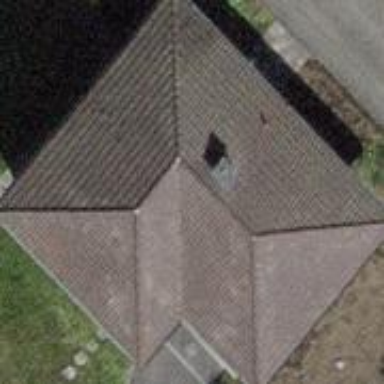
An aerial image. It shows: Building with tiled roof.